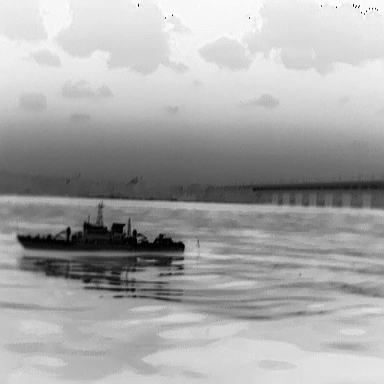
There is a warship in the infrared image.